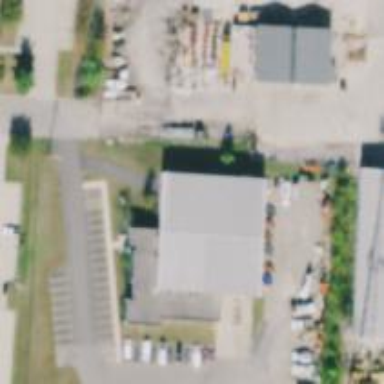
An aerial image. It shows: Commercial building.